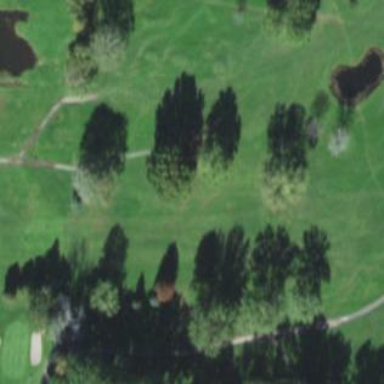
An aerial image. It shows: Scenic golf fairway.